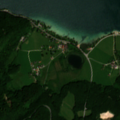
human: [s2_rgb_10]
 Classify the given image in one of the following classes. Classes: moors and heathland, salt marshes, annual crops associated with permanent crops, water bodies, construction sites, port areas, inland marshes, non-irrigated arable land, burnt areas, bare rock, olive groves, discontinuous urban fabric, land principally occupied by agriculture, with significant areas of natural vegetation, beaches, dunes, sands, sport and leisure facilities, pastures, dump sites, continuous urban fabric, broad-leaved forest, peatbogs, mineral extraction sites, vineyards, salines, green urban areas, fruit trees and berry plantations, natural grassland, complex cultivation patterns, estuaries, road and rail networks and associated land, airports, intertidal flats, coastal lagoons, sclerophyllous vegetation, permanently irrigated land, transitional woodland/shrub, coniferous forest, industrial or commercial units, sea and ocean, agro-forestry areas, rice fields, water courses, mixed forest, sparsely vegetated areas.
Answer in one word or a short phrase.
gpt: pastures, mixed forest, water bodies